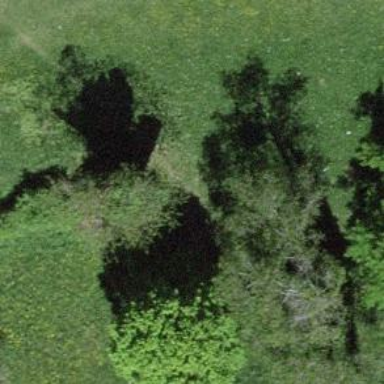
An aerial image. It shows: Footway covered with grass.